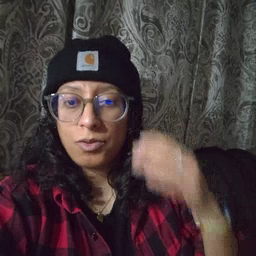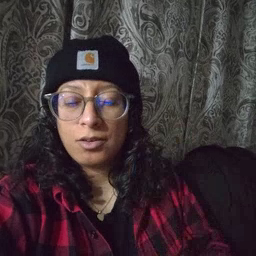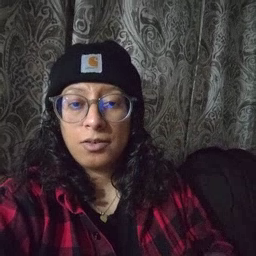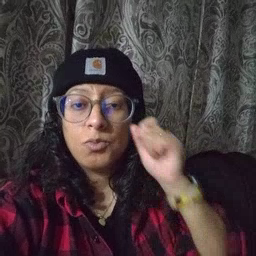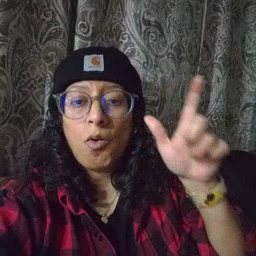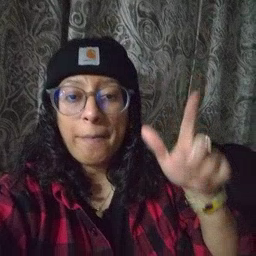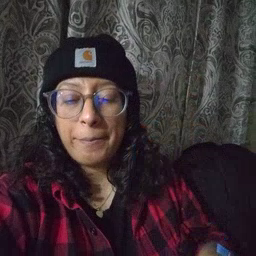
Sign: wake